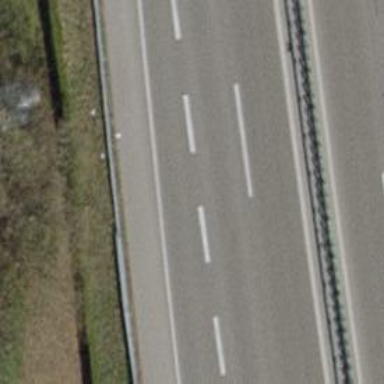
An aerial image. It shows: Motorway junction.